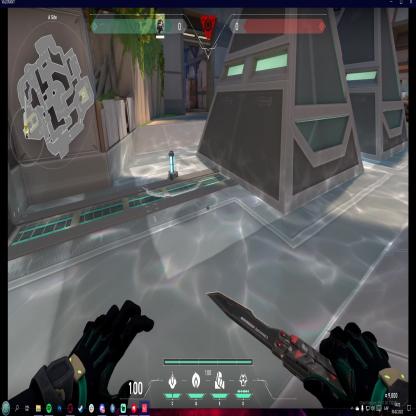
Label: planted spike